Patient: sex F, age 78
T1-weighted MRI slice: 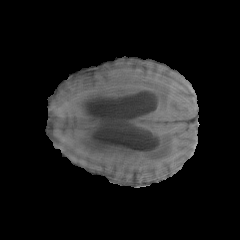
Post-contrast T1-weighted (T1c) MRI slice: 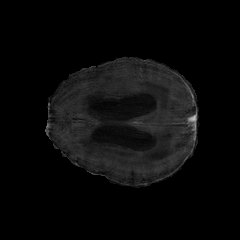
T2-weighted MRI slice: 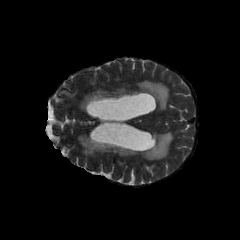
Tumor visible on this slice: yes
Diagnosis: Glioblastoma, IDH-wildtype
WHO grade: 4